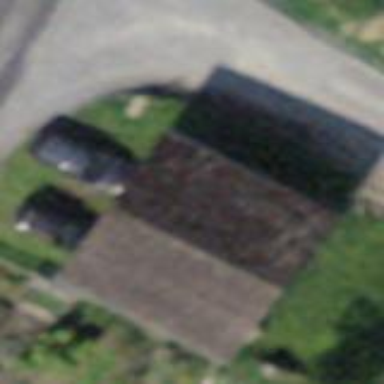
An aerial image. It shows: Shed building.